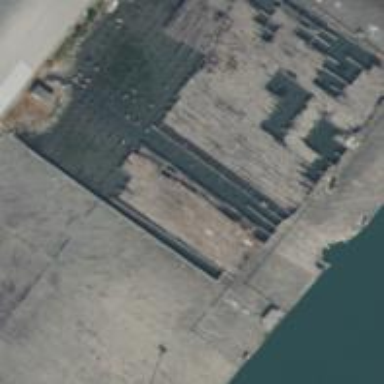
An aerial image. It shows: Ruined pier made by man.